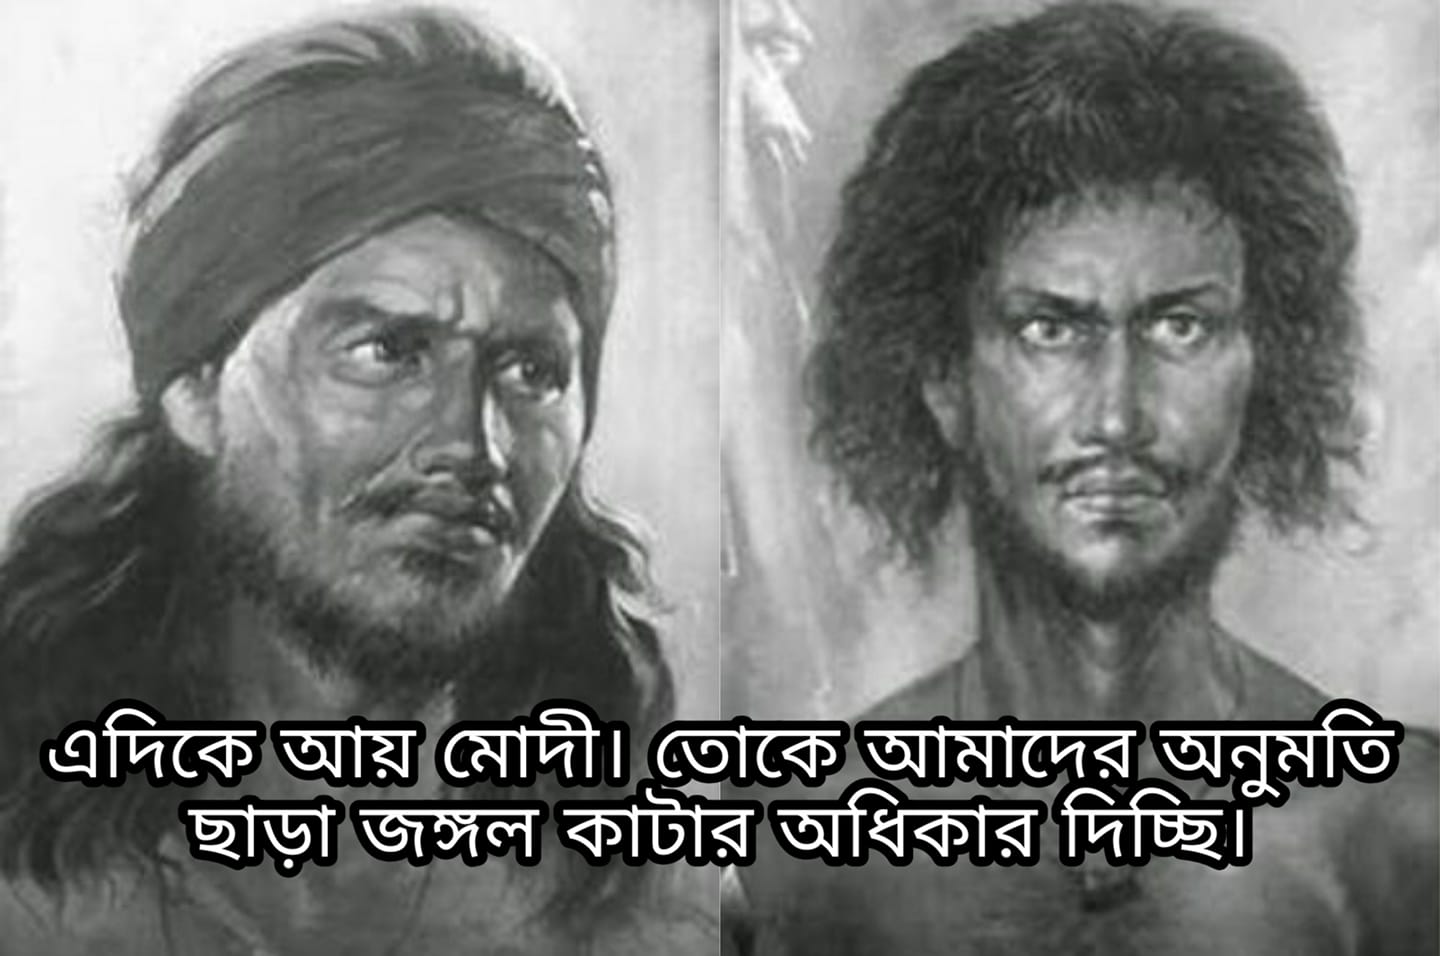
Text: এদিকে আয় মোদী। তোকে আমাদের অনুমতি ছাড়া জঙ্গল কাটার অধিকার দিচ্ছি।
Label: Hate
Hate category: Political
Targeted group: Organization